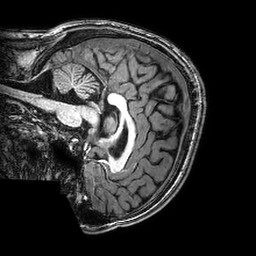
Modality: T1w
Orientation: sagittal
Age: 21
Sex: male
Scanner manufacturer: philips
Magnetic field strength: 3 T
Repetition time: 0.0083 s
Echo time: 0.00382 s